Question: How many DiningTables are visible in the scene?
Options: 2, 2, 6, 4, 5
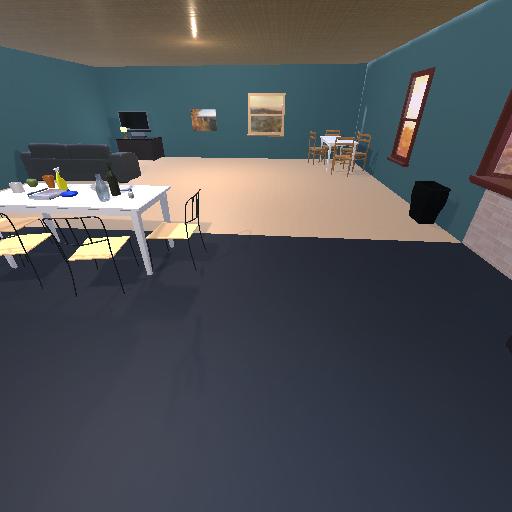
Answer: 2